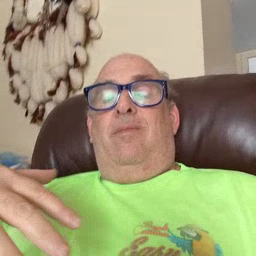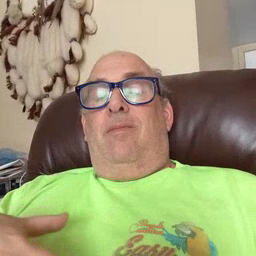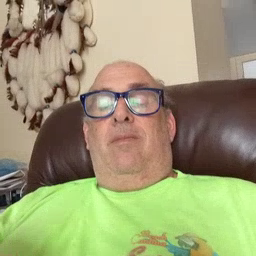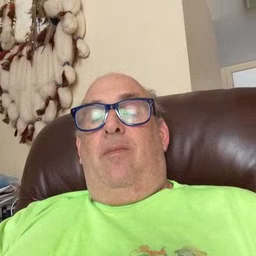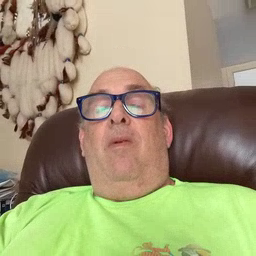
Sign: zebra